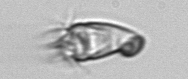
Label: Paratontonia_gracillima